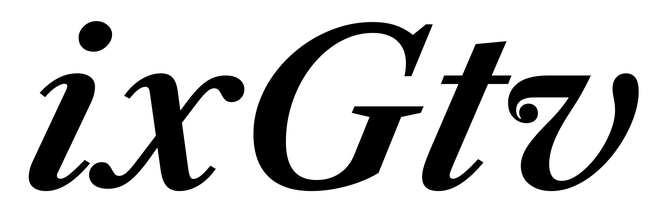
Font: LibreCaslonText-Italic_SemiBold_Italic